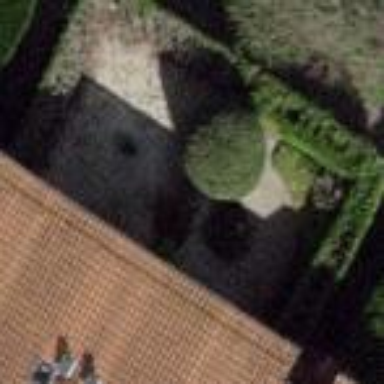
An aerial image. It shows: Garden enclosed by fence.